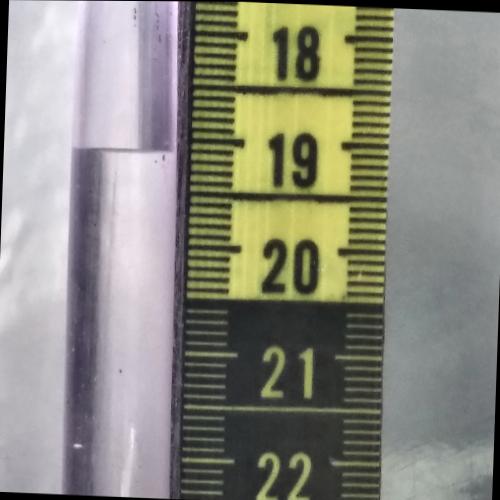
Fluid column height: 19.1 cm